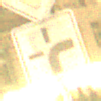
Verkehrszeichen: VerlaufVorfahrtsstrasse3
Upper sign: Vorfahrtsstrasse
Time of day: Night
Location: Outdoor (Urban)
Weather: Clear
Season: NotSpecified
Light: Artificial